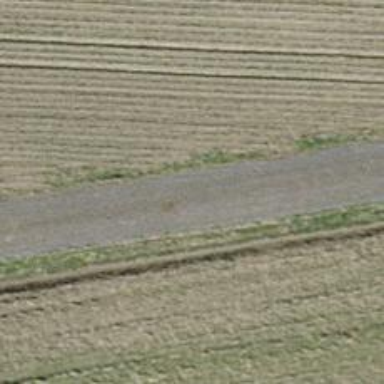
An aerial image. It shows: Asphalt track with grade1 surface.